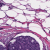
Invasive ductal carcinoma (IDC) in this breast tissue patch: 0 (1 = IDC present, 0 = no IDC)